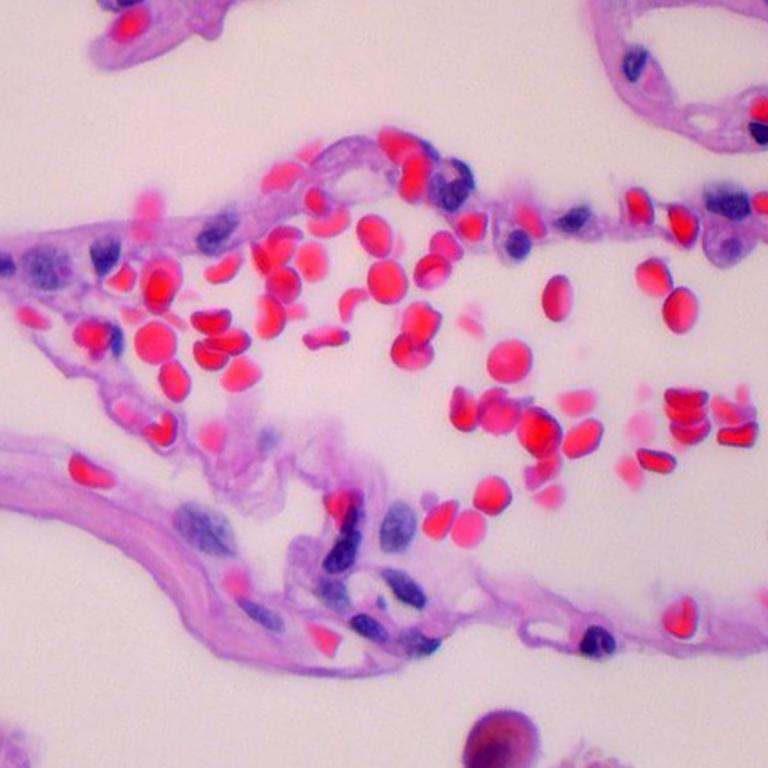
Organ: lung
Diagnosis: benign